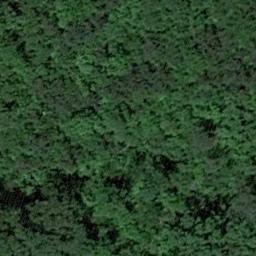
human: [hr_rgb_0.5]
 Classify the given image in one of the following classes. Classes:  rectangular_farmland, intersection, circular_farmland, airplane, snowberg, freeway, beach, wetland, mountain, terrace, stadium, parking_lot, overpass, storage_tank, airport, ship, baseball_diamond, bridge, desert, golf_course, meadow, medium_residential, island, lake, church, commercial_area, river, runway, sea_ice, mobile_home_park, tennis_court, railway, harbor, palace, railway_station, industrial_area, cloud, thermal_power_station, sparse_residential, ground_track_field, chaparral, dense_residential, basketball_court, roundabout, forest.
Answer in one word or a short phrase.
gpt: forest